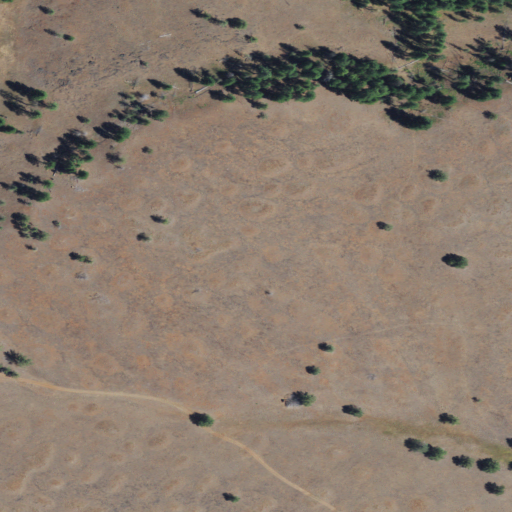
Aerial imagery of plain(s) in Oregon named Mahogany Flat containing grassland and evergreen forest